Question: I have a local install of Wordpress running & I am suddenly getting these errors in my console:
'''
Uncaught SyntaxError: Unexpected token ILLEGAL
media-upload.php:75Uncaught ReferenceError: jQuery is not defined
media-upload.php:89Uncaught ReferenceError: SWFUpload is not defined
media-upload.php:156Uncaught ReferenceError: jQuery is not defined
load-scripts.php:1Uncaught SyntaxError: Unexpected token ILLEGAL
'''
Non-wordpress site's work fine and I've never had any issues like this before, it seems to be limited to Wordpress.
What I don't understand is that the modal window is being called and loading AJAX content, additionally all the transitions work in the rest of the Wordpress admin area.
Does anyone have any suggestions?
Thanks

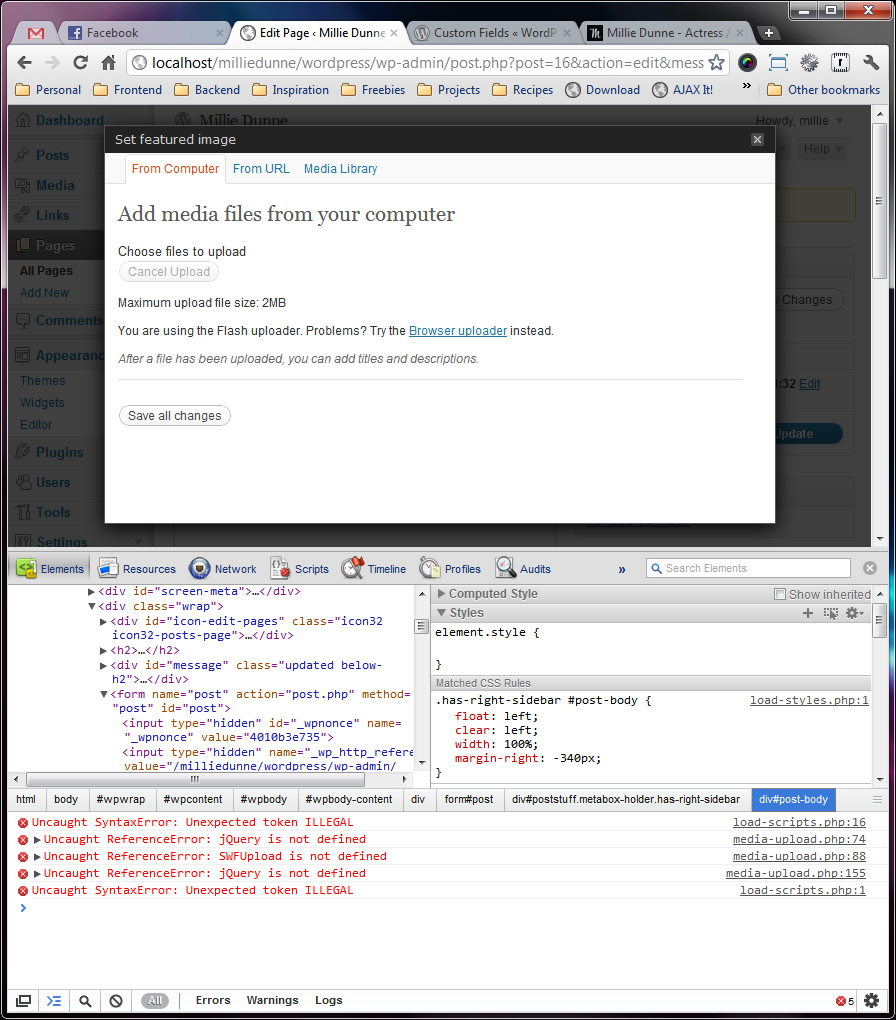
Answer: I had a similar problem. Disable magic_quotes_gpc, magic_quotes_runtime, magic_quotes_sybase in PHP administration console or php.ini. <URL>. You can also disable dynamic content compression with IIS administrative console. Then reset your browser cache.